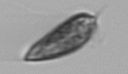
Label: Prorocentrum_triestinum